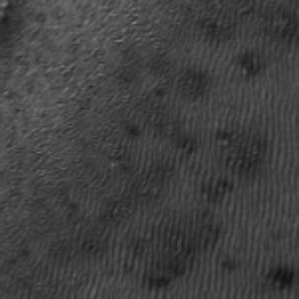
Label: frost